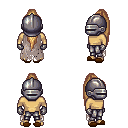
a pixel art fantasy rpg character, male body template, human, tanned skin, gray tattered cape, metal pants, light blonde extra-long topknot hairstyle, metal helm, metal gloves, brown slippers, four views (front, back, left, right), 2x2 character sprite sheet, small pixel art, hard edges, no anti-aliasing